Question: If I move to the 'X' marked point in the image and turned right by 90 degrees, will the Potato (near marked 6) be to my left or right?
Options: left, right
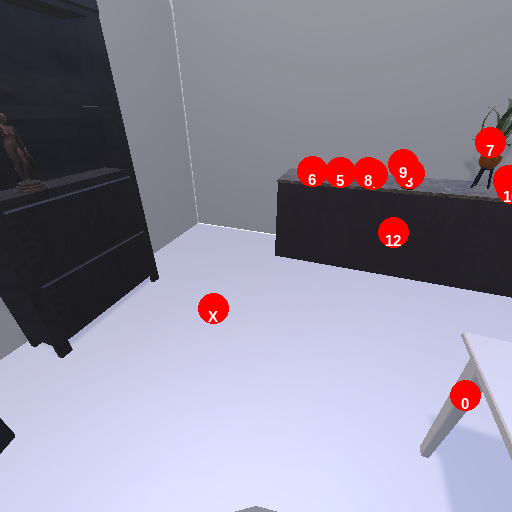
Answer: left